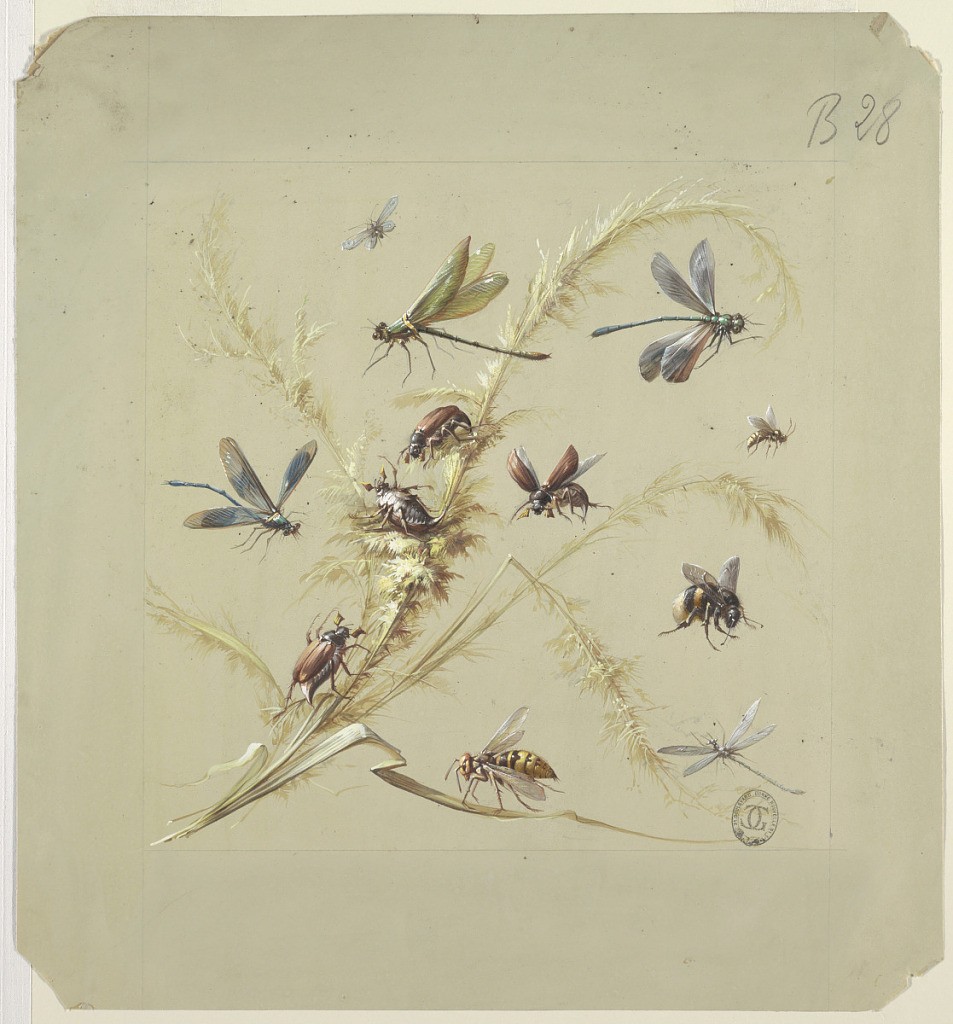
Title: Textile or Wallpaper Design: Insects
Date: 19th century
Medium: Brush and gouache on cream paper
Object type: Drawing
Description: Three yellowed stems with foliage all along length oriented diagonally, tops facing upward right. Four beetles and three bees crawl and fly on and around the stems. Three dragonflies and a smaller winged insect fly around stem.